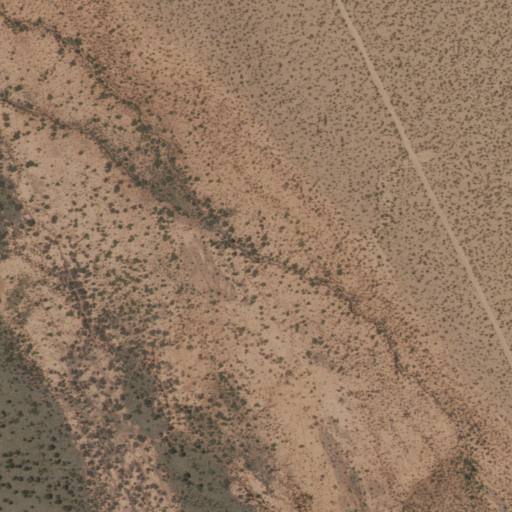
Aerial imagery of valley in New Mexico named Canon Avendijo containing shrub and grassland